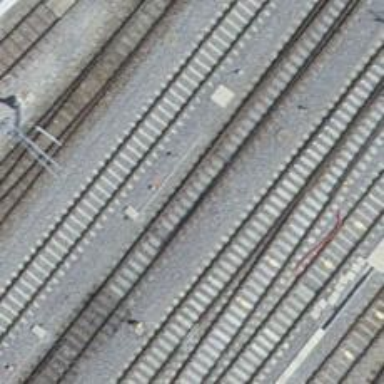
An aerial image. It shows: Railway switch.